Question: Sorry for the lame question.
I am trying to run a simple <URL> with no luck.
I know my jquery works because I made a 'hello world' alert test.
I downloaded the .js files and placed them in my working directory/folder.
Firebug "Reponse" window shows me there is actual .js code in the files.
Firebug says Status: "304 Not Modified", Doamin: "localhost".
I am usimng WAMP.
'''
<head>
<script src="jquery1.4.2.js" type="text/javascript"></script>
<script src="jquery.tablesorter.min.js" type="text/javascript"></script>
<script type="text/javascript">
$(document).ready(function()
{
$("#myTable").tablesorter();
$("a").click(function() {alert("Hello world!")} );
}
);
</script>
</head>
<body>
<a href="">Link</a>
<table id="myTable"class="tablesorter" border="2" cellpadding="0" cellspacing="1" >
<thead>
<tr>
<th>Last Name</th>
<th>First Name</th>
<th>Email</th>
<th>Due</th>
<th>Web Site</th>
</tr>
</thead>
<tbody>
<tr>
<td>Smith</td>
<td>John</td>
<td>jsmith@gmail.com</td>
<td>$50.00</td>
<td>http://www.jsmith.com</td>
</tr>
<tr>
<td>Bach</td>
<td>Frank</td>
<td>fbach@yahoo.com</td>
<td>$50.00</td>
<td>http://www.frank.com</td>
</tr>
<tr>
<td>Doe</td>
<td>Jason</td>
<td>jdoe@hotmail.com</td>
<td>$100.00</td>
<td>http://www.jdoe.com</td>
</tr>
<tr>
<td>Conway</td>
<td>Tim</td>
<td>tconway@earthlink.net</td>
<td>$50.00</td>
<td>http://www.timconway.com</td>
</tr>
</tbody>
</table>
</body>
'''

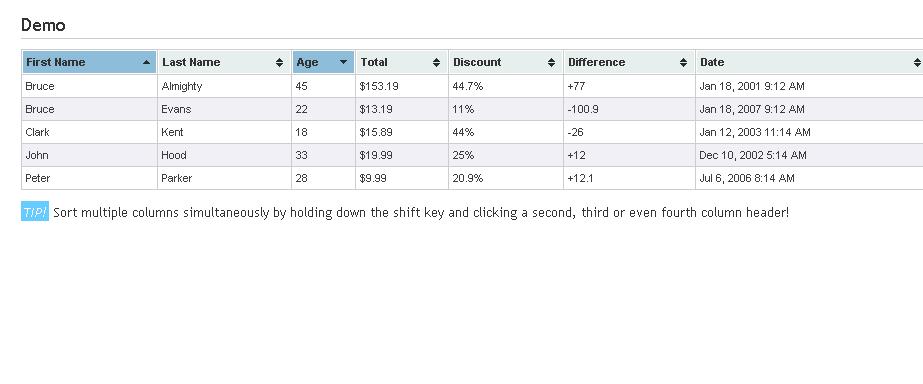
Answer: I forgot to download the CSS files and make my web page aware of them! woops!!